Question: When i finished the object oriented design for my project "monopoly", i implemented some simple buttons on the board (as u can see in the background) and made a simple function to them just to test my project how its going..anyway i cant run my project, it shows me this error message
And i tried the set as a startup project method for my project but it didnt work...
any help plz?

A project with an output type of class library cannot be started directly.In order to debug this project, add an executable project to this solution which references the library project. Set the executable project as the startup project.
'''
A project with an output type of class library cannot be started directly.In order to debug this project, add an executable project to this solution which references the library project. Set the executable project as the startup project.
'''
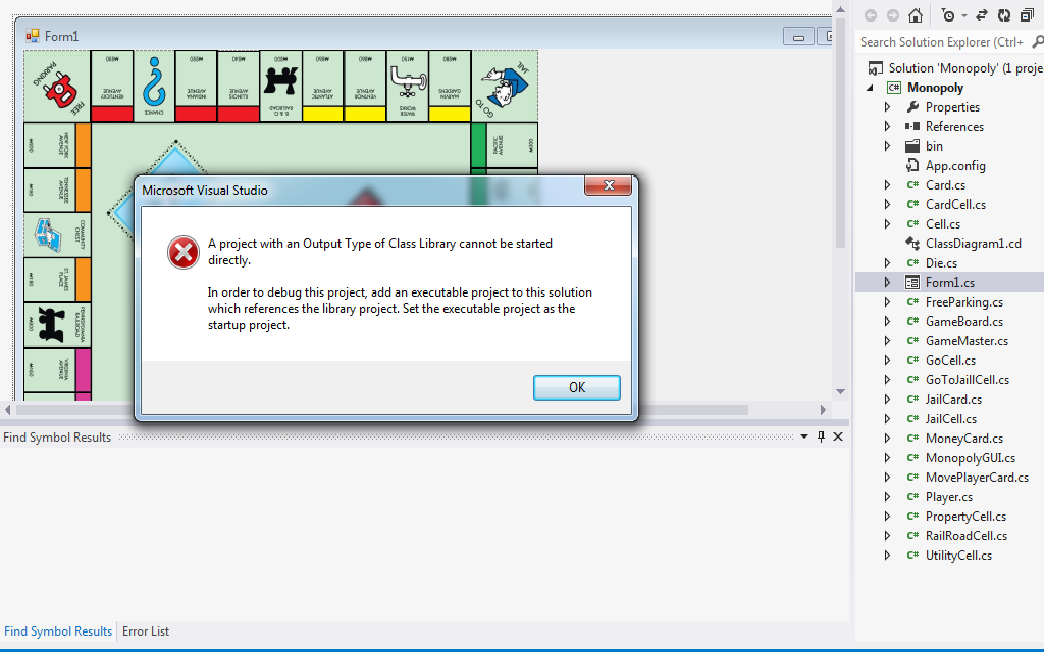
Answer: You've accidentally created the project as a class library instead of a Windows application. To rectify:
1. Right click the project in Solution Explorer on the right
2. Click Properties
3. Select the Application tab (should be the top one)
4. Change Output type to Windows Application
5. Save
6. Try to compile again